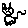
Label: cat